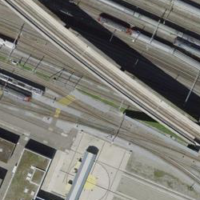
EUNIS habitat code: 57
Species observed at this site:
Passer domesticus
Milvus migrans